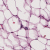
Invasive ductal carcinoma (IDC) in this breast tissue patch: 0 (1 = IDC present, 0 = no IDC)